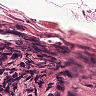
Metastatic tissue present: yes